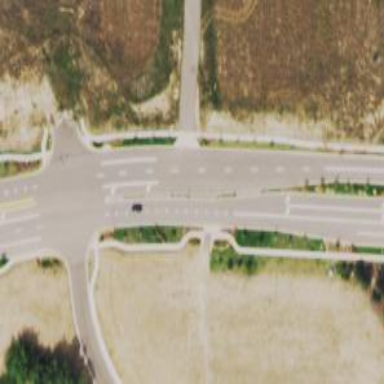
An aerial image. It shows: Unmarked crossing on footway.